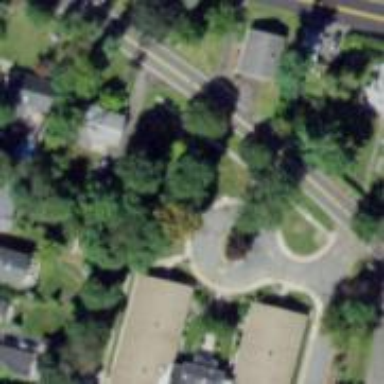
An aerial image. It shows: Turning loop on the road.